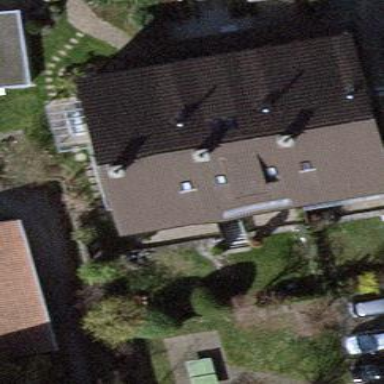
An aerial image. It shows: Terrace building.